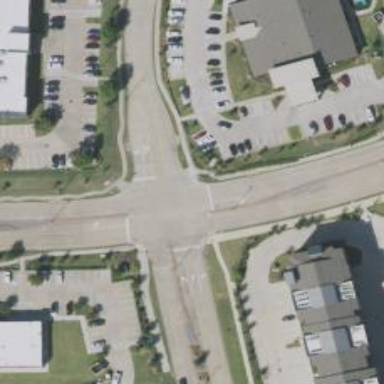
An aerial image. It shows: Tertiary road with separate sidewalk.